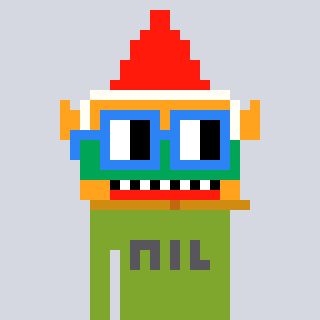
a pixel art character with square blue glasses, a gnome-shaped head and a slimegreen-colored body on a cool background